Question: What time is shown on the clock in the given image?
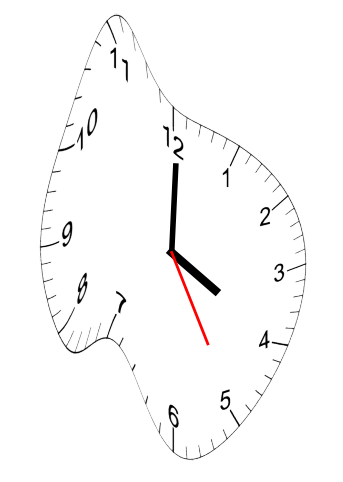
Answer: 04:00:25